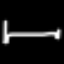
Label: bed